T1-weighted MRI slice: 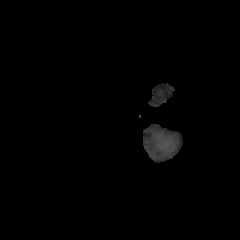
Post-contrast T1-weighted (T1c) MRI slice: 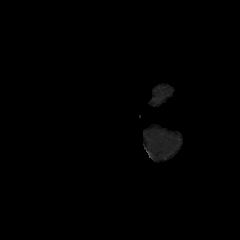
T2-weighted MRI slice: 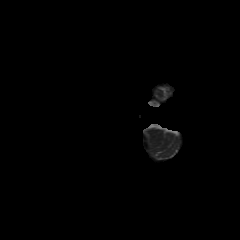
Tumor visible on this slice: no